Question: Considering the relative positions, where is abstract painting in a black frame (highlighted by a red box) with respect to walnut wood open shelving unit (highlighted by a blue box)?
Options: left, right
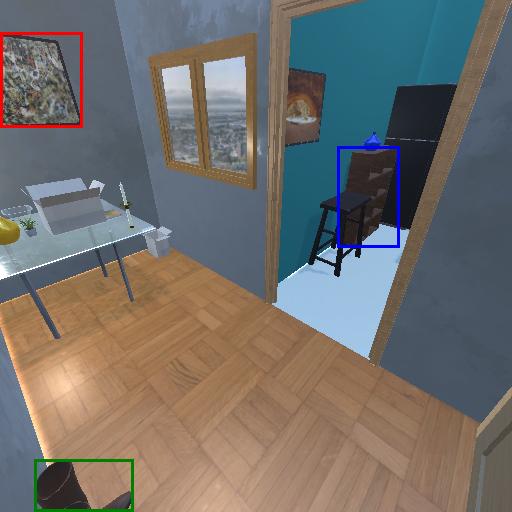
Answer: left